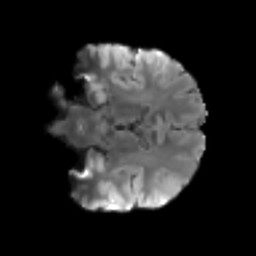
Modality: T2w
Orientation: coronal
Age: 35
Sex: male
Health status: healthy
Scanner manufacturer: siemens
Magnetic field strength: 3 T
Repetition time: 3.6 s
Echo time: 0.092 s